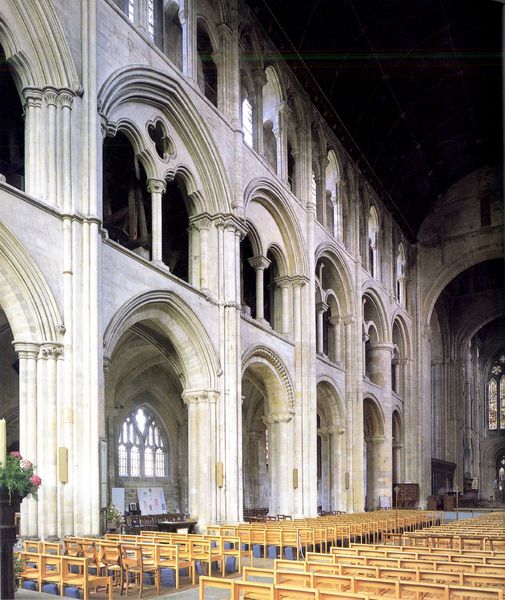
Titel: Abtei Romsey
Standort: Southampton, Romsey (EU - GB)
Schlagwörter: blau, schatten, weiß, blume, blumen, fenster, licht, pfeiler, stühle, säule, säulen, tisch, steine, kirche, sessel, gotik, bogen, rundbogen, tafel, gestühl, detail, kerze, galerie, foto, fotografie, bögen, gang, dom, hauptschiff, langhaus, reihen, kirchenschiff, mittelgang, kirchenbänke, mittelschiff, dienste, gotisch, obergarden, seitenschiff, spitzbögen, romanik, basilika, romanisch, bogengänge, kreuzblume, lautsprecher